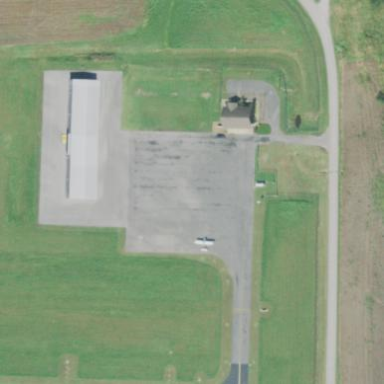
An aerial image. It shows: Apron at the airport.